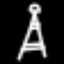
Label: The Eiffel Tower